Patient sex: M
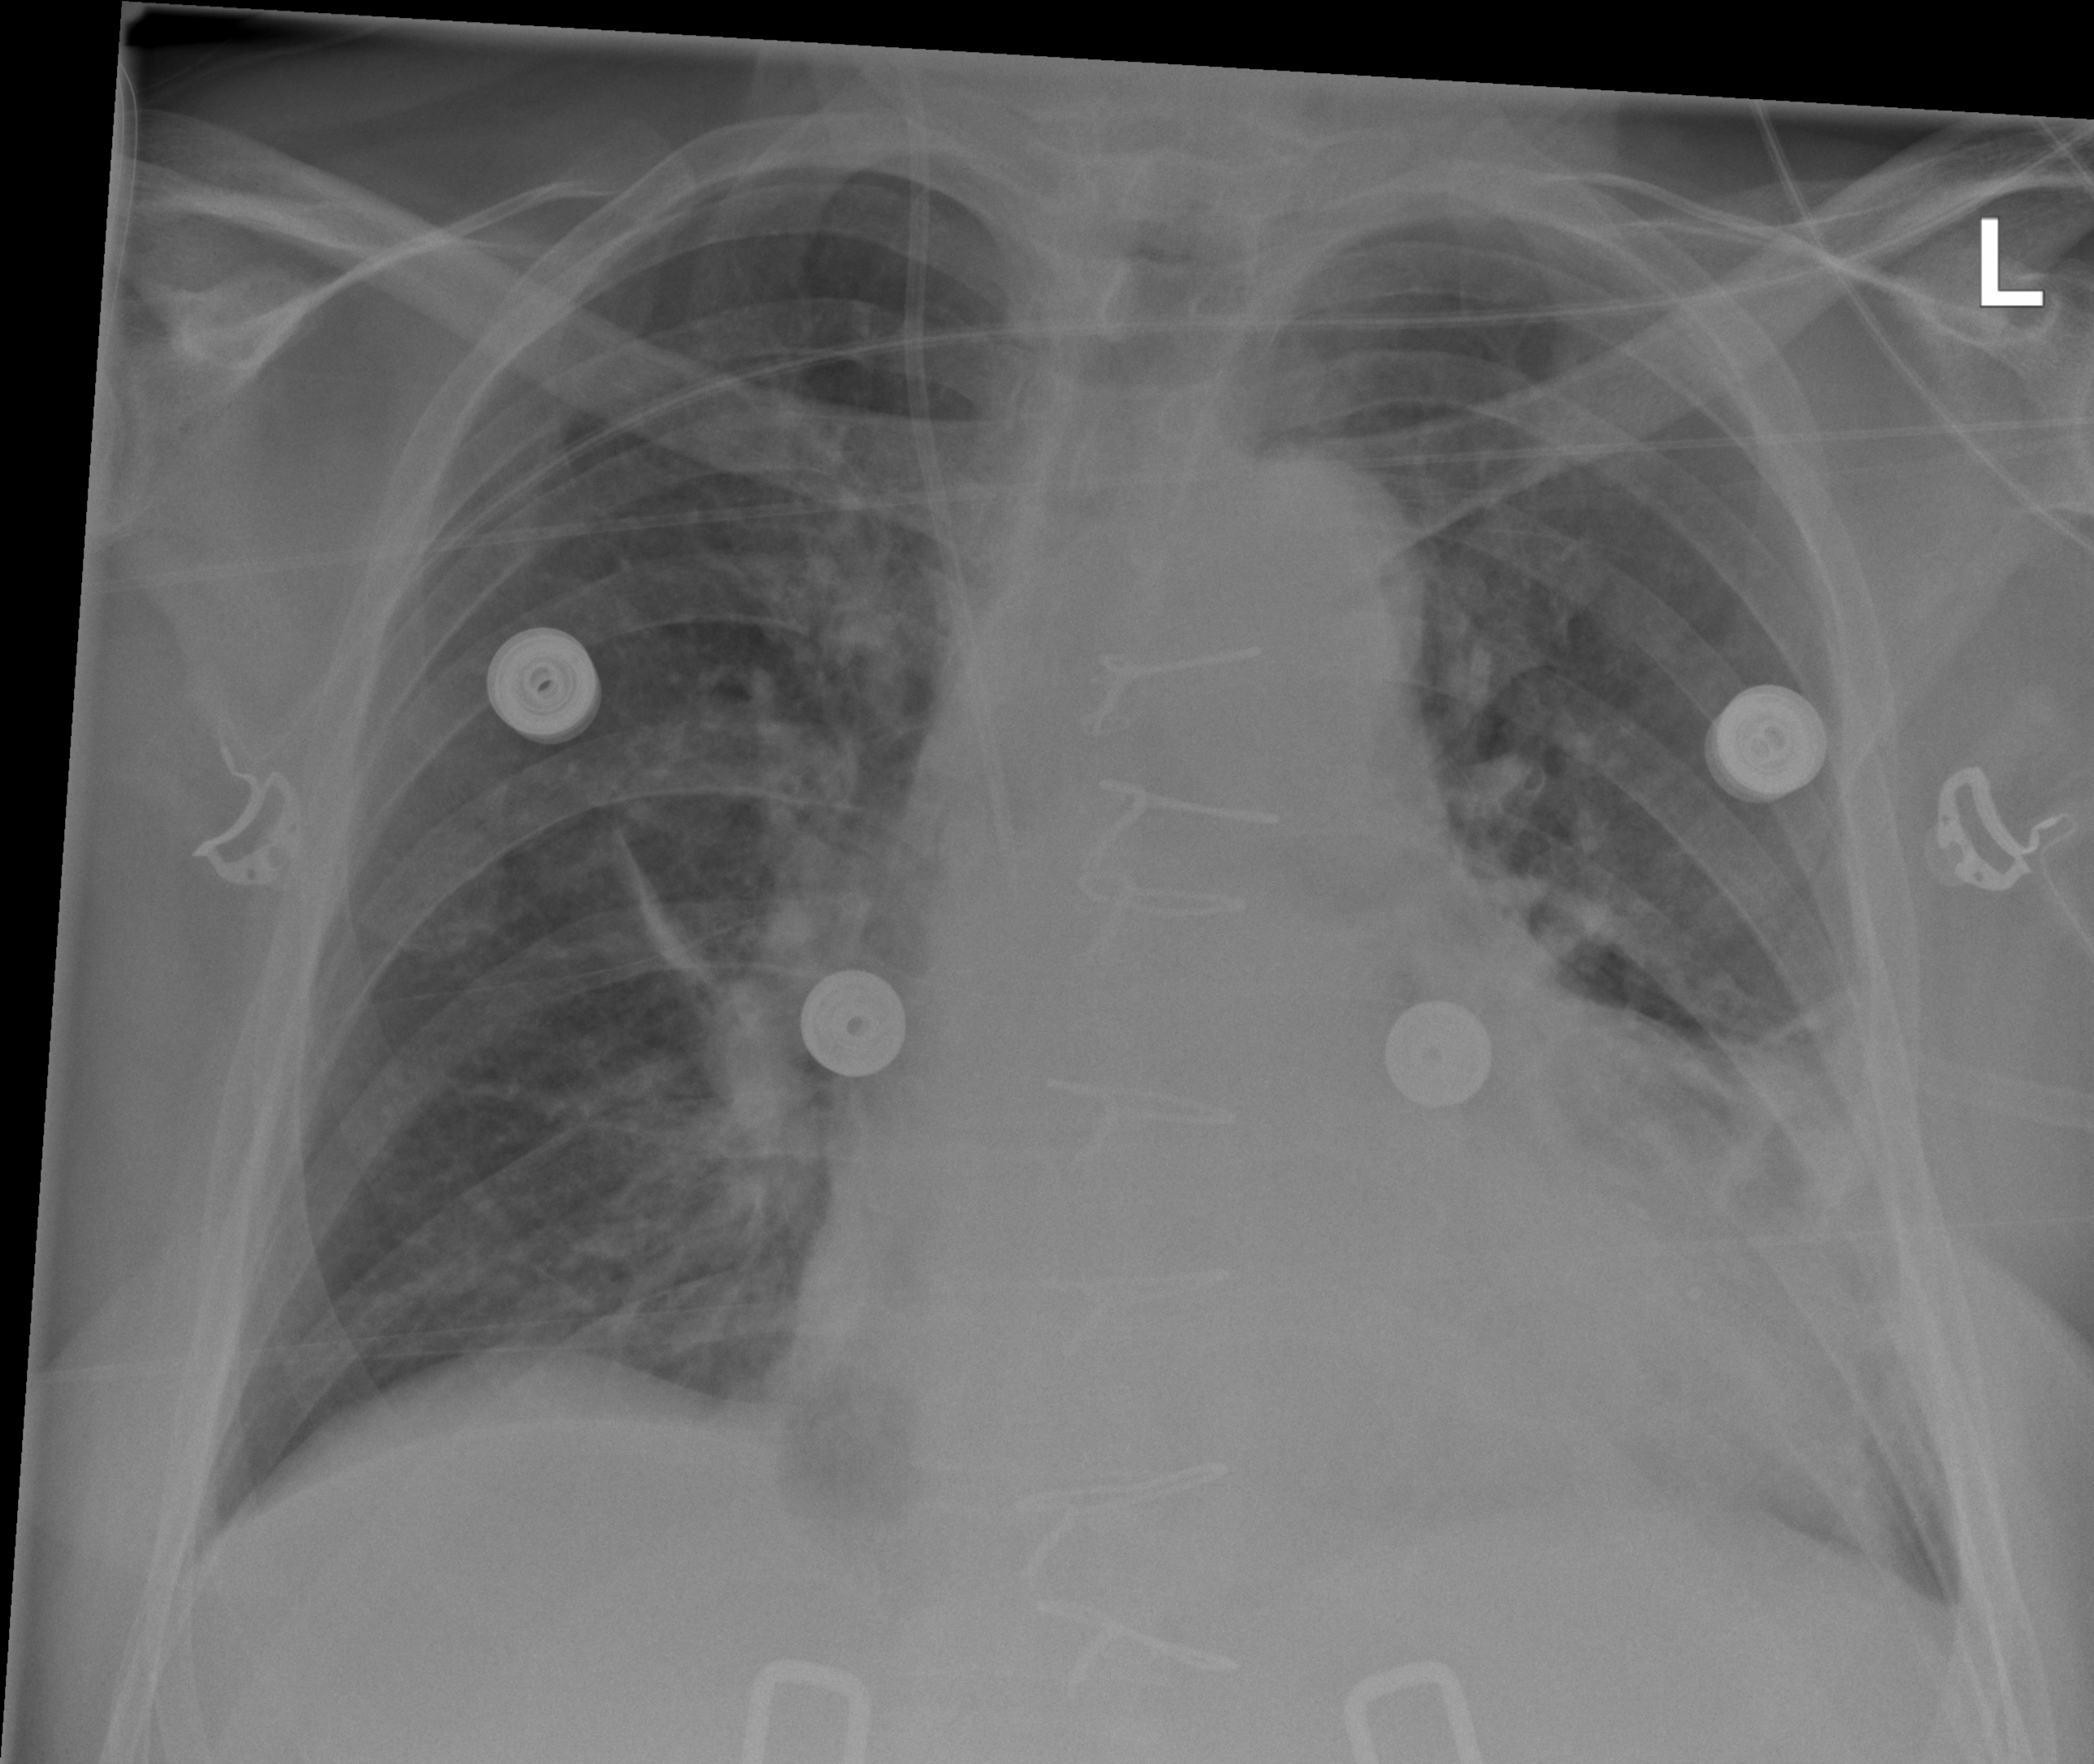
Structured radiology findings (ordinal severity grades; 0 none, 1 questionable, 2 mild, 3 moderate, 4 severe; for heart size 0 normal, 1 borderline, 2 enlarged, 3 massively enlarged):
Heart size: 2
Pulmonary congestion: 2
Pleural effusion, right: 0
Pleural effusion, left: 1
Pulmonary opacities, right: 2
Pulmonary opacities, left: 2
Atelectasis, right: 2
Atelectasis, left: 2